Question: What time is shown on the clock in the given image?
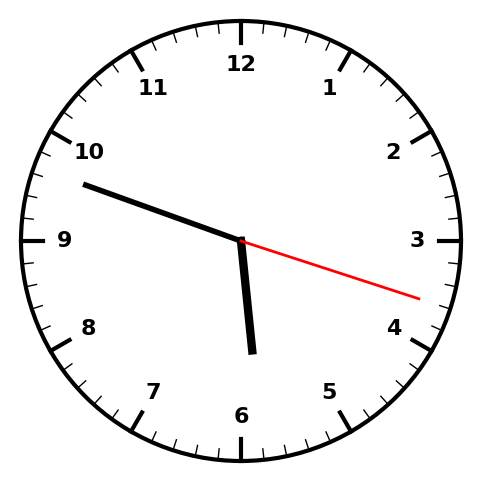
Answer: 05:48:18